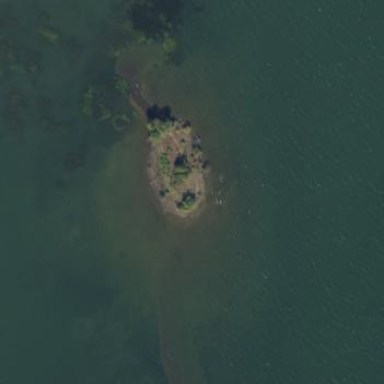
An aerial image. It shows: Islet.